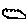
Label: cloud